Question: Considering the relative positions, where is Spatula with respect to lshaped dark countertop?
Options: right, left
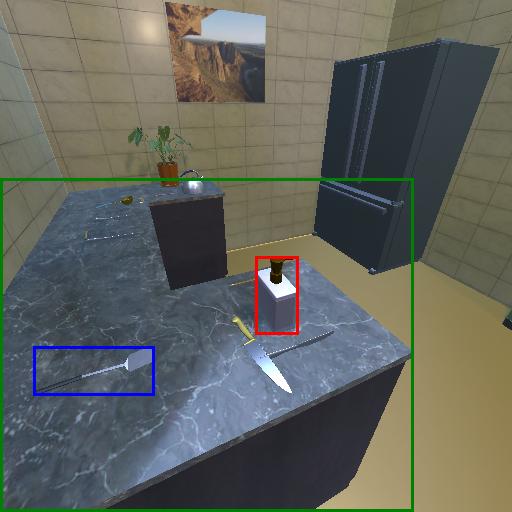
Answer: right